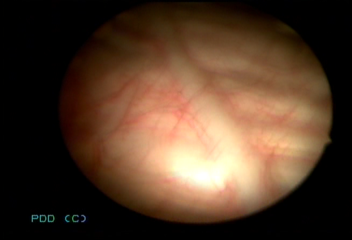
Modality: WLC
Class: Normal mucosa
Bladder cancer association: No